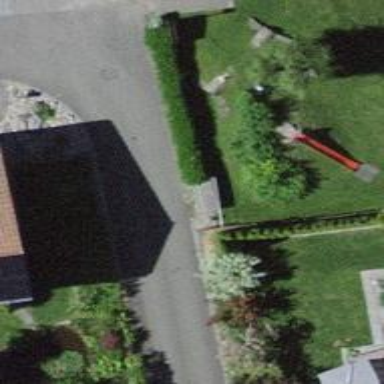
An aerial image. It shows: Hedge barrier.